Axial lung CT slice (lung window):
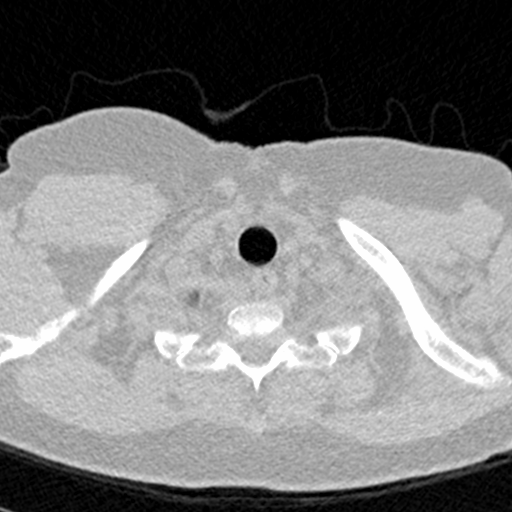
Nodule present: no